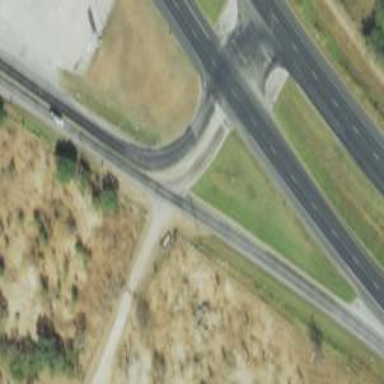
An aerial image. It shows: Secondary link road.